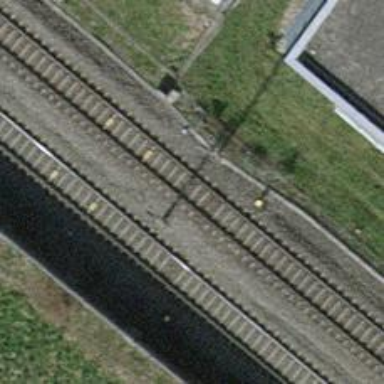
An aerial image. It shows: Railway signal.